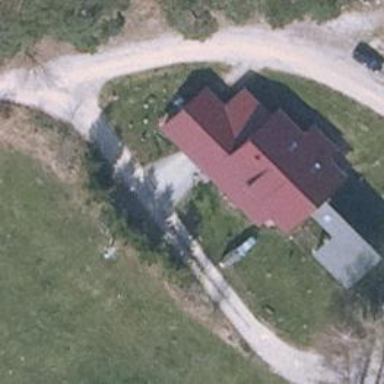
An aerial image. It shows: Gabled roof house.